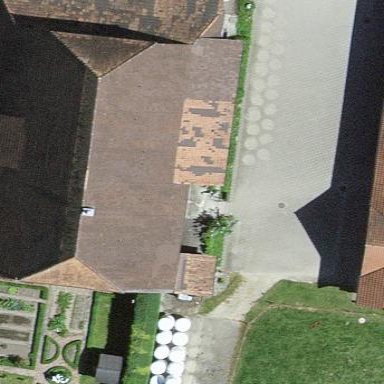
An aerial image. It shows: Farm building.